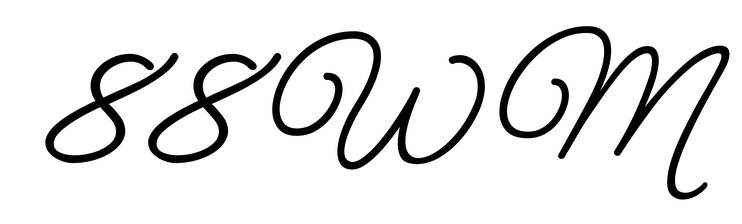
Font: MeowScript-Regular